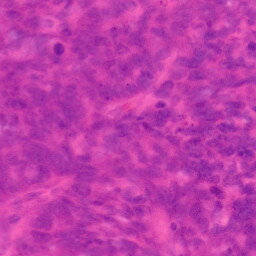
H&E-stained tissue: Colon